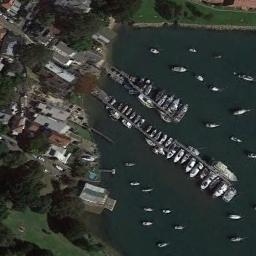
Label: harbor